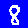
Digit: 8